Question: I need to make a view that will be changing a UILabel font-size (as on a picture below), for example when I touch right top corner and dragging to the top UILabel must changes it font-size.. please help me

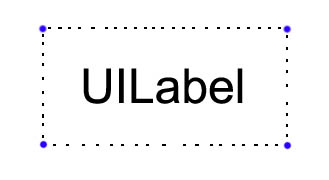
Answer: If what you need is a resizable UIView. You can take a look at <URL>
Then, I'm sure that handling the size of a UILabel is done by setting the 'adjustsFontSizeToFitWidth' property to YES like Adrian said.